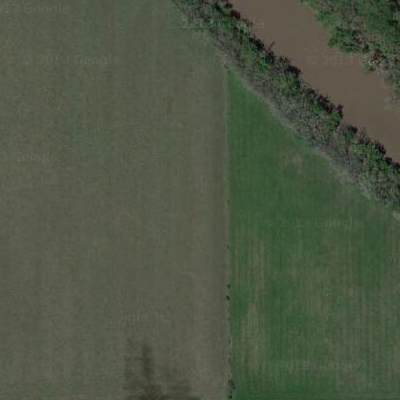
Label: aGrass